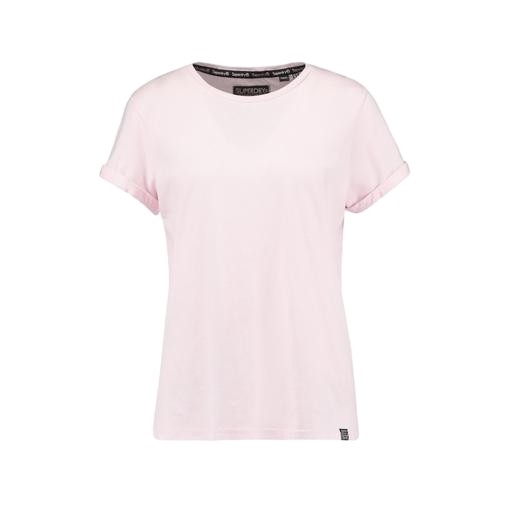
pink boyfriend t-shirt, pink supima tee, pink tee, white background